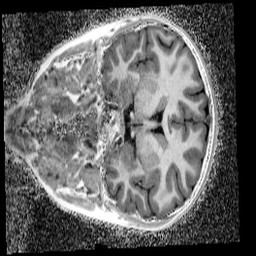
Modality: UNIT1_denoised
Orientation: coronal
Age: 12
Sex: female
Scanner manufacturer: siemens
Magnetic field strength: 3 T
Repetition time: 4 s
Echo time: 0.00299 s